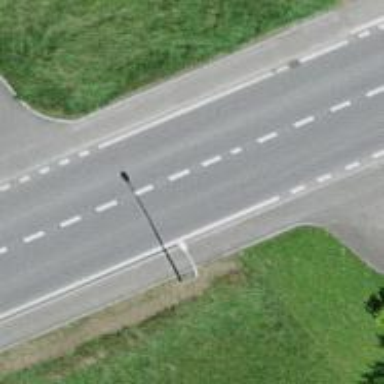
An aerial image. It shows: Uncontrolled crossing on the road.